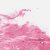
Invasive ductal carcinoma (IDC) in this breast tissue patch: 0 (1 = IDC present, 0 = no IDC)